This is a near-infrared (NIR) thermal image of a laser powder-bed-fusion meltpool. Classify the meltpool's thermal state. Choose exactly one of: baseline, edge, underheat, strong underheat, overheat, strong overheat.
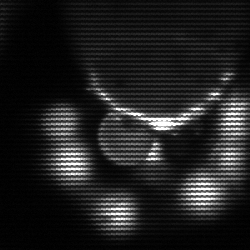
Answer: edge